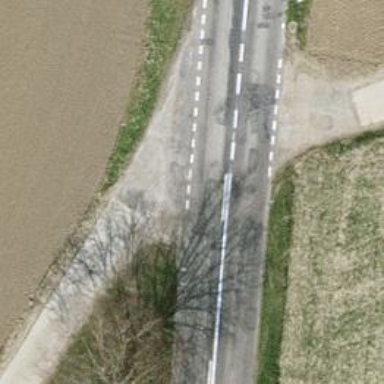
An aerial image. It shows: Tertiary road with no sidewalk.